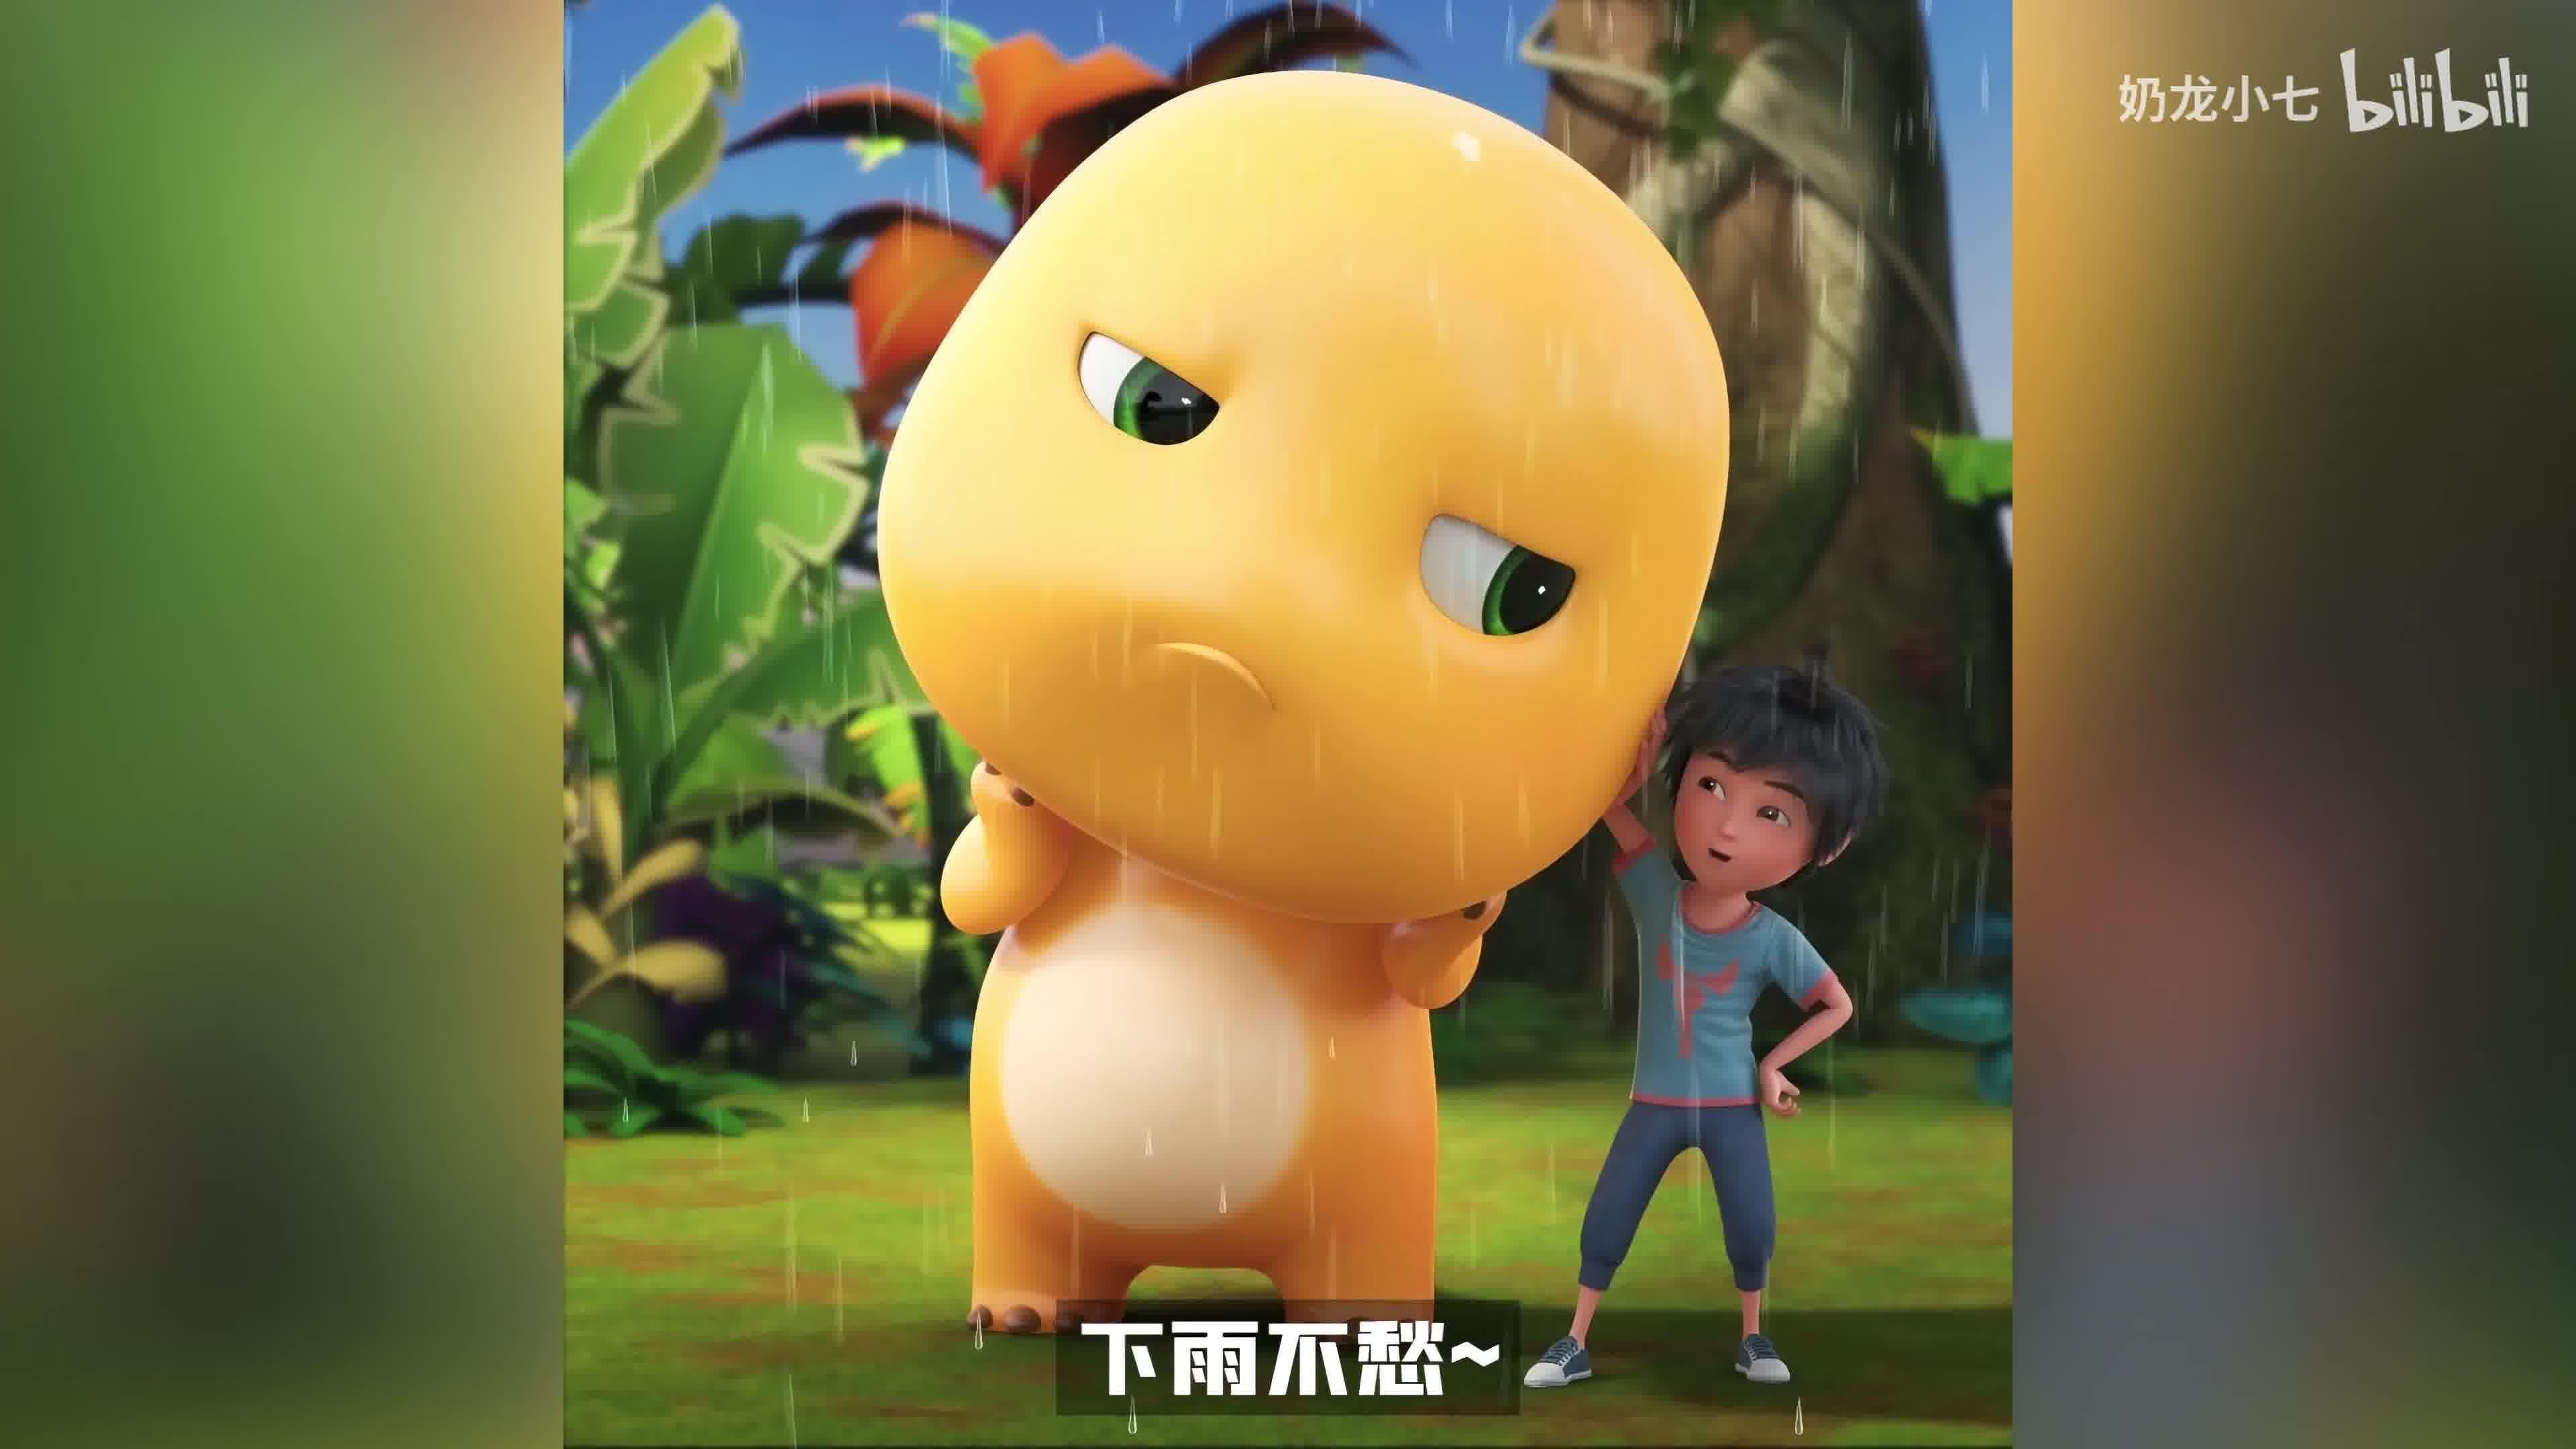
Label: nailong